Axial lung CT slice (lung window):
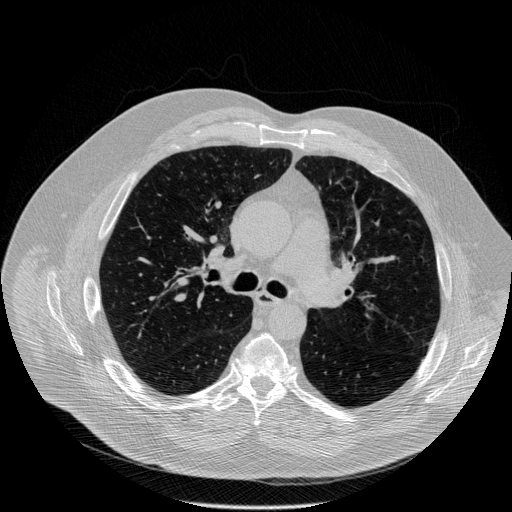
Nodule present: no